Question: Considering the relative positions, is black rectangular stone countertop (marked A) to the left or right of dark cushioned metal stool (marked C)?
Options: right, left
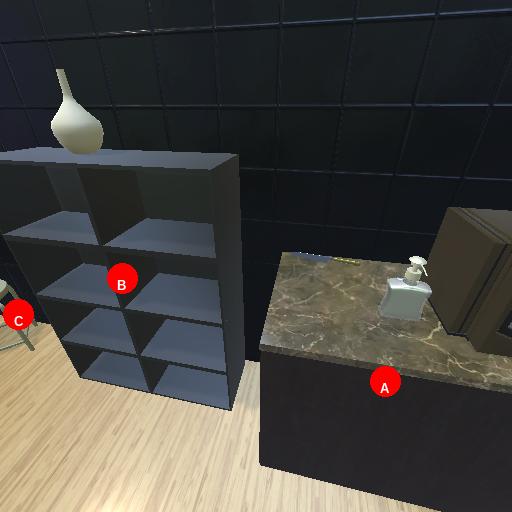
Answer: right